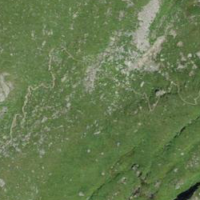
EUNIS habitat code: 26
Species observed at this site:
Pyrrhocorax graculus